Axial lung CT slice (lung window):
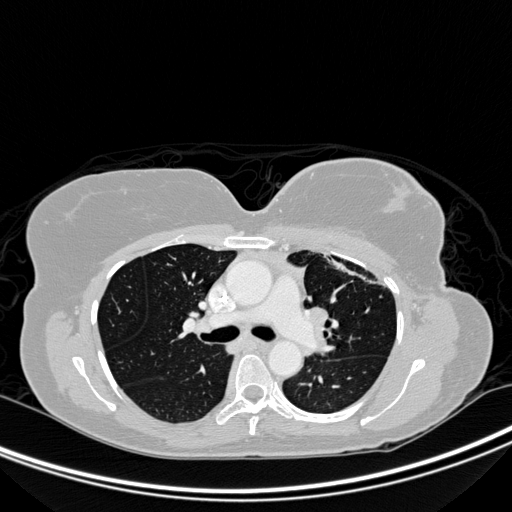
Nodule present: no